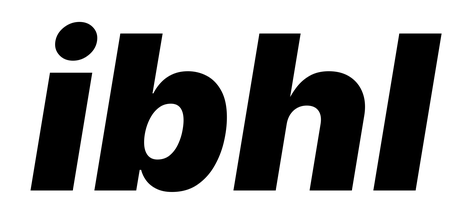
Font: Inter-Italic_Black_Italic